Aerial crown-view tile of a tropical tree (Barro Colorado Island, Panama), acquired 20240611:
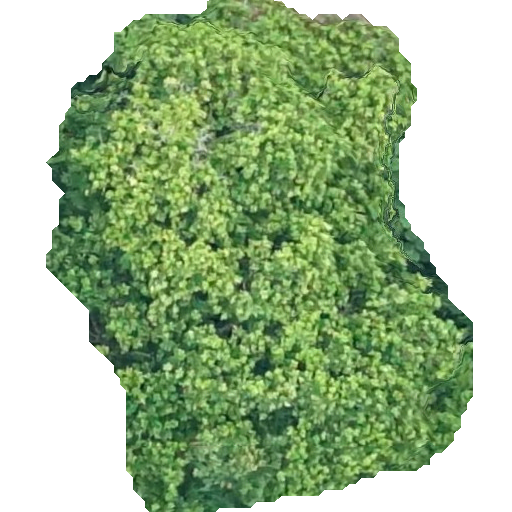
Species: Anacardium excelsum
GBIF accepted scientific name: Anacardium excelsum
Crown area: 256.756 m²